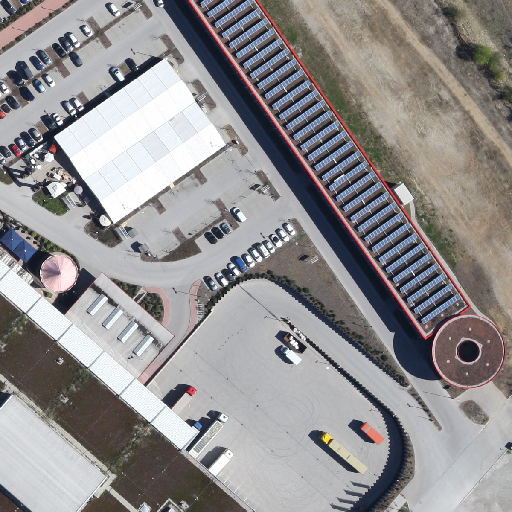
Referring expression: car